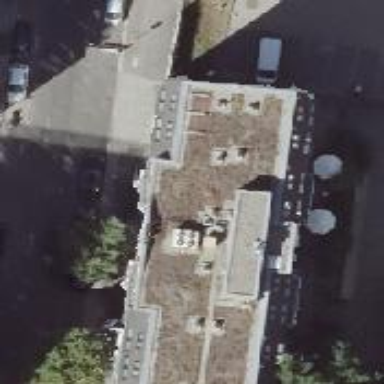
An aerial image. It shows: Hotel building with apartments. The roof has quadruple saltbox shape.